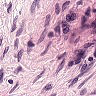
Metastatic tissue present: no